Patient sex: M
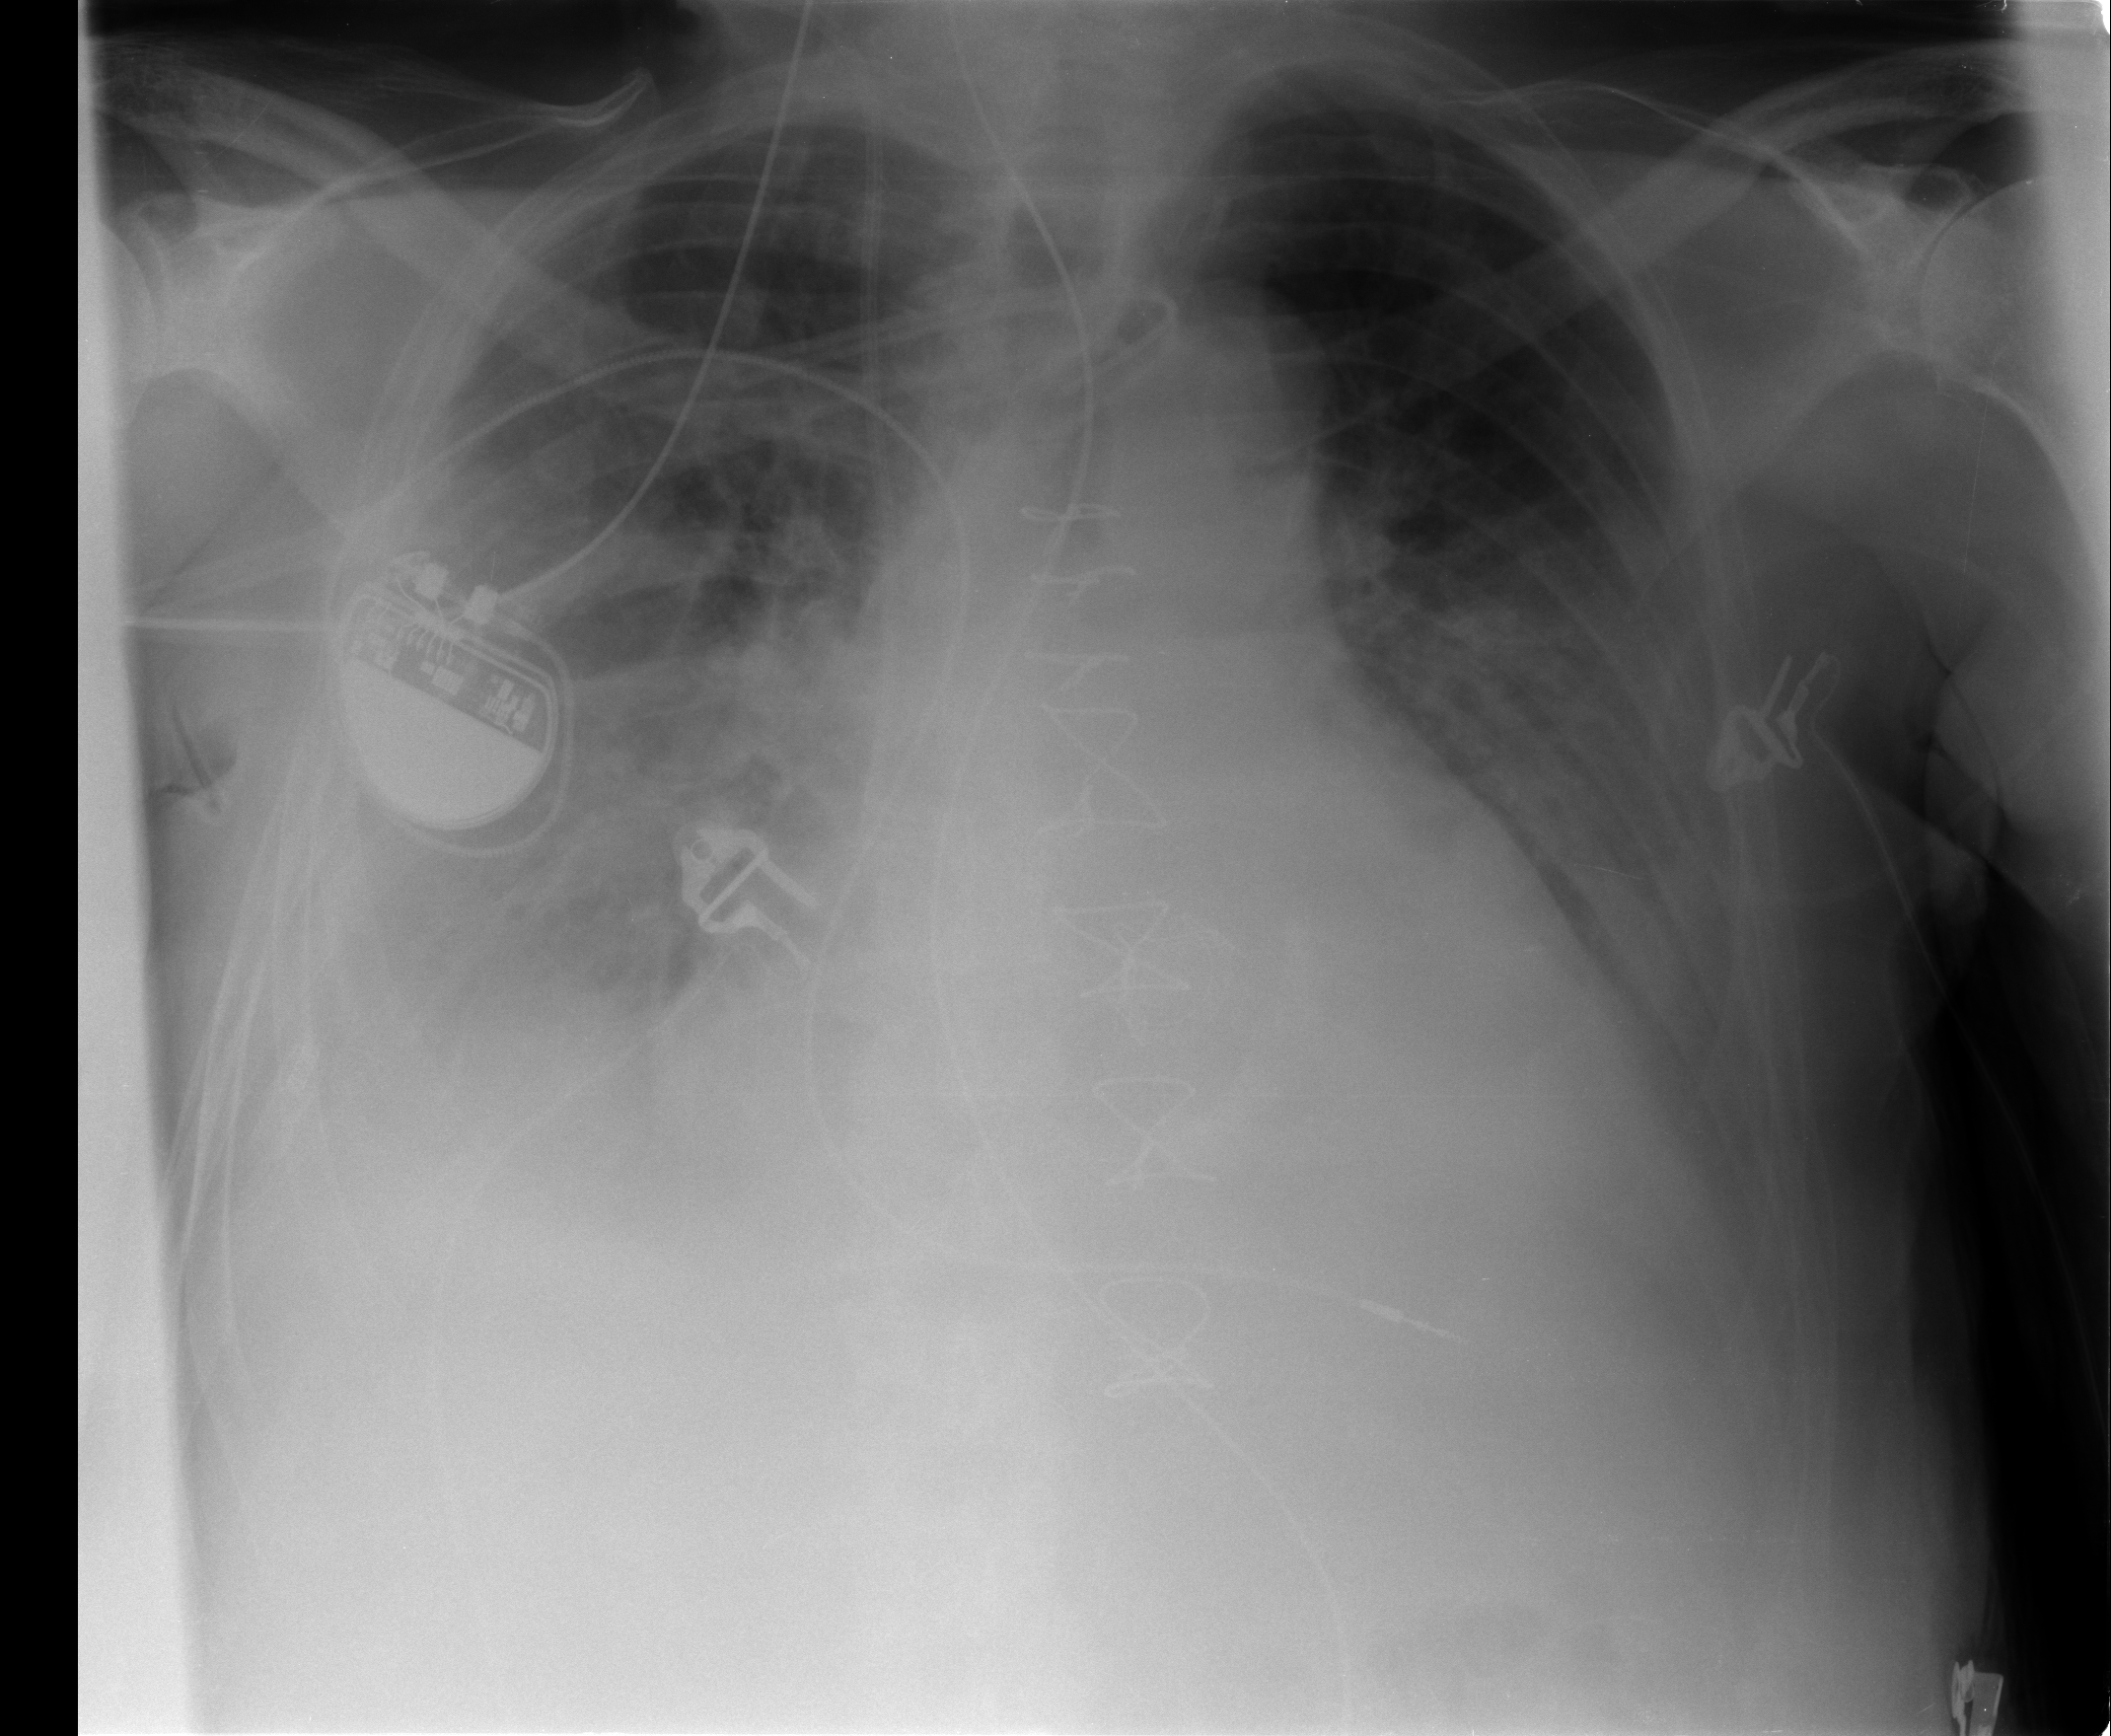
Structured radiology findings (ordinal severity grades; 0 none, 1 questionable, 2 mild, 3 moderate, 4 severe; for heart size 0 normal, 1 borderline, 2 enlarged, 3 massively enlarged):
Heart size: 2
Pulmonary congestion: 3
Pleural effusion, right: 3
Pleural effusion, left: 2
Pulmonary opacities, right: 3
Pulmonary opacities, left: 2
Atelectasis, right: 2
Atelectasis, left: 2